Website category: sports
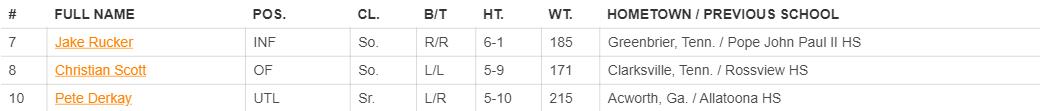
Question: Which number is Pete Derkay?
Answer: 10

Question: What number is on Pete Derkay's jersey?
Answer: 10

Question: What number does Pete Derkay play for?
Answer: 10

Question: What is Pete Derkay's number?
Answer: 10

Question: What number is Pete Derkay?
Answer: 10

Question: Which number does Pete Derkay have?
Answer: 10

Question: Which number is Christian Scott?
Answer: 8

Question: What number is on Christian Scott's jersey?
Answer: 8

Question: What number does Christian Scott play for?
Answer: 8

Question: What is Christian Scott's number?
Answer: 8

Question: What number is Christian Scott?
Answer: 8

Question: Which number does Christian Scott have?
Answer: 8

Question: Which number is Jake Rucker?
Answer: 7

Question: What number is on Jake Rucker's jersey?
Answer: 7

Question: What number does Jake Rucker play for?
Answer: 7

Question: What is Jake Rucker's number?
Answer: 7

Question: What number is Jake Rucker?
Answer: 7

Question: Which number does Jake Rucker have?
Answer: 7

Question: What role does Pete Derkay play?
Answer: UTL

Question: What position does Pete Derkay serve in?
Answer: UTL

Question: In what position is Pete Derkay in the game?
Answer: UTL

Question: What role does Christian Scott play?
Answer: OF

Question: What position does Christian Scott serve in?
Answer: OF

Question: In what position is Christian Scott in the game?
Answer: OF

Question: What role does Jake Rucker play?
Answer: INF

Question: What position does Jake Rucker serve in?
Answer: INF

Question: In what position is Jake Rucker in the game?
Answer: INF

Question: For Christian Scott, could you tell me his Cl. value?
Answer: So.

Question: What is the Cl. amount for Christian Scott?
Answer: So.

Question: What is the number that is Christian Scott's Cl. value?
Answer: So.

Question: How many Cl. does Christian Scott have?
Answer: So.

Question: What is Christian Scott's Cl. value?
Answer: So.

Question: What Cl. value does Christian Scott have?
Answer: So.

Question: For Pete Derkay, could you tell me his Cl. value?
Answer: Sr.

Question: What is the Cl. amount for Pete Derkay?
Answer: Sr.

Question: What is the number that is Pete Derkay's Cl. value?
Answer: Sr.

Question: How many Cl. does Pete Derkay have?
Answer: Sr.

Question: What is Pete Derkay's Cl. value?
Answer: Sr.

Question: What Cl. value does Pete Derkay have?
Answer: Sr.

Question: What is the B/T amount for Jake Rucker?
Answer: R/R

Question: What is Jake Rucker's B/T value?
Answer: R/R

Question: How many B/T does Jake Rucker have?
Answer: R/R

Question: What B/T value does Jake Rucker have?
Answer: R/R

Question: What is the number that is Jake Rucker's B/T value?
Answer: R/R

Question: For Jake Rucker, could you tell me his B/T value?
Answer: R/R

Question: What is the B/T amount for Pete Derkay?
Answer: L/R

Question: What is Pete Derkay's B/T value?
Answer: L/R

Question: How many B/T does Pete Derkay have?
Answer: L/R

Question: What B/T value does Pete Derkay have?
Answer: L/R

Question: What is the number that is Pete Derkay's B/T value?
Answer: L/R

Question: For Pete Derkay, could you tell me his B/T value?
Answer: L/R

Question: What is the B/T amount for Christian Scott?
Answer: L/L

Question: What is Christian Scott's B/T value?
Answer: L/L

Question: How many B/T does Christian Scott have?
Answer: L/L

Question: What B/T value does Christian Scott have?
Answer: L/L

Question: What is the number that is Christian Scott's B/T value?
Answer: L/L

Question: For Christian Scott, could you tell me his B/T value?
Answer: L/L

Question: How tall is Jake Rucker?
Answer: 6-1

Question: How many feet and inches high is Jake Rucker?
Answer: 6-1

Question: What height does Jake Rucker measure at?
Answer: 6-1

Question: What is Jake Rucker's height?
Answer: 6-1

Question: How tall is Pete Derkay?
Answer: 5-10

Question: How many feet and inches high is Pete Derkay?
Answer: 5-10

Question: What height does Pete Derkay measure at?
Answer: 5-10